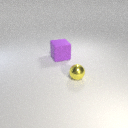
small yellow metal sphere to the right of large purple rubber cube